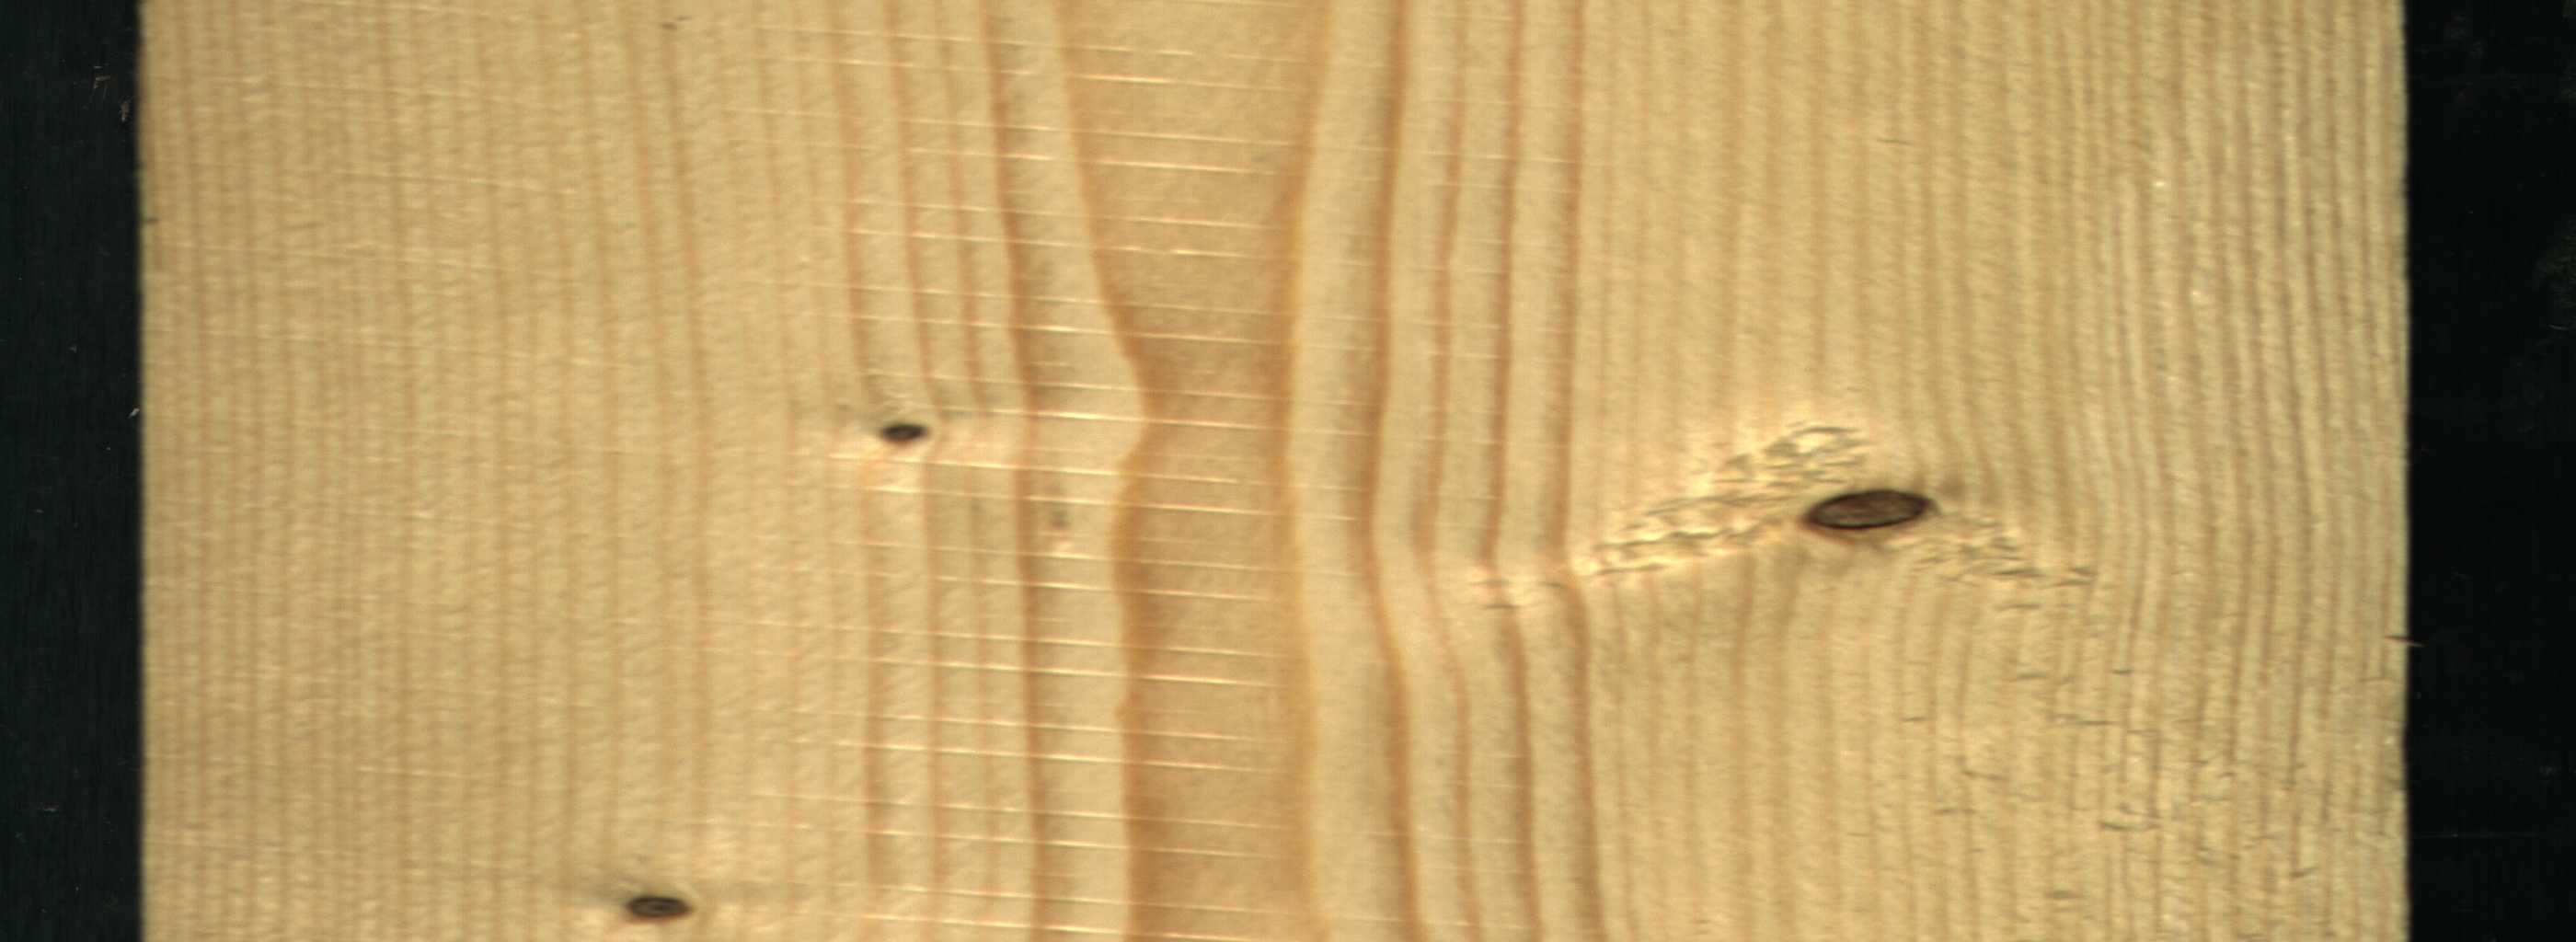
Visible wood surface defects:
Dead_Knot
Dead_Knot
Dead_Knot